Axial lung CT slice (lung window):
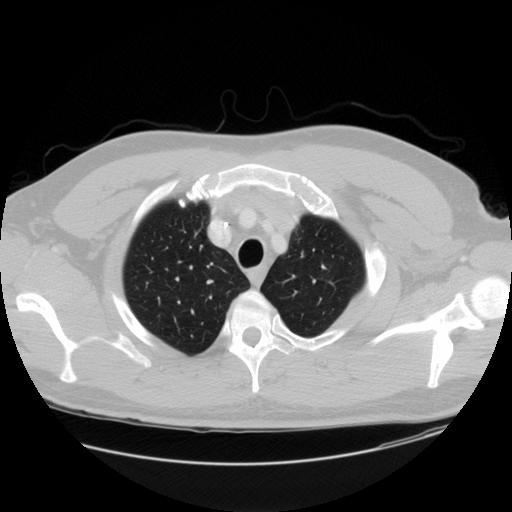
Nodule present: no